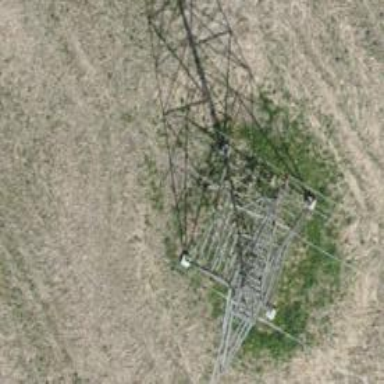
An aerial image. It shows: Lattice structure tower used for power transmission.